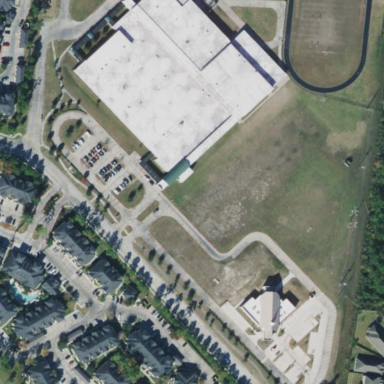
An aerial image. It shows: School.